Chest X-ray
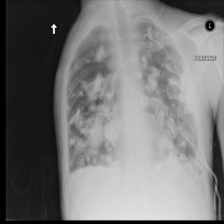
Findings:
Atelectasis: negative
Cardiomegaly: negative
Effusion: negative
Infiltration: negative
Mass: negative
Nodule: negative
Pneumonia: negative
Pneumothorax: negative
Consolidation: negative
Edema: negative
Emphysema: negative
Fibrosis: negative
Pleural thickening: negative
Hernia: negative